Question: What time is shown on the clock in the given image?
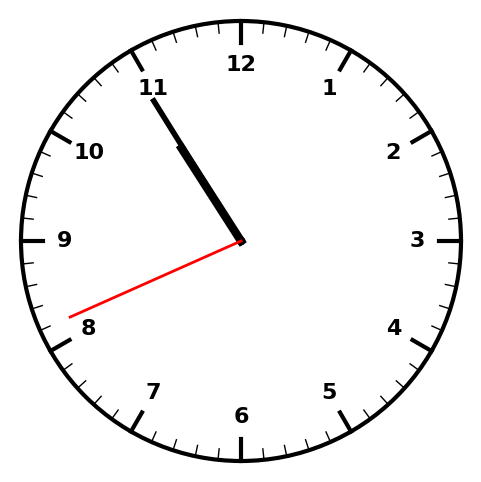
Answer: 10:54:41